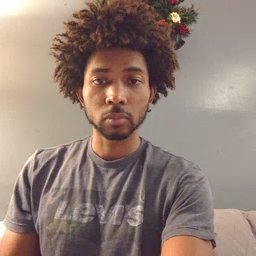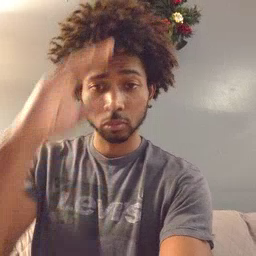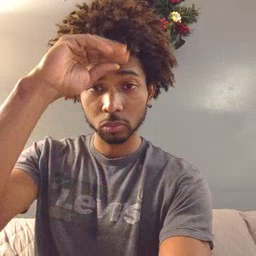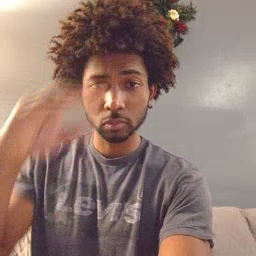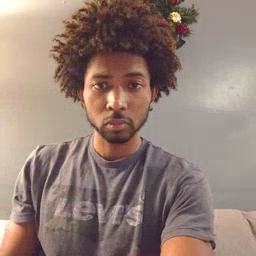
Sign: boy